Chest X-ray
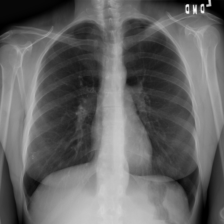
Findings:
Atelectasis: negative
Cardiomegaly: negative
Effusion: negative
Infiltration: negative
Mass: negative
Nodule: negative
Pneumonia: negative
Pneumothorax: negative
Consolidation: negative
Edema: negative
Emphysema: negative
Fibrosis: negative
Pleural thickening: negative
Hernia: negative